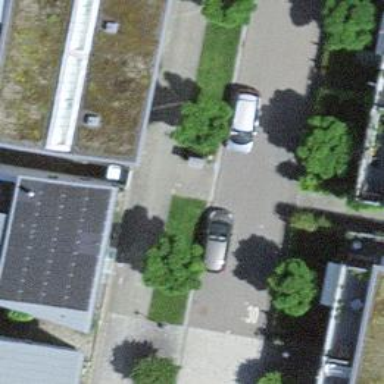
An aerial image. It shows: Set of steps on the road.